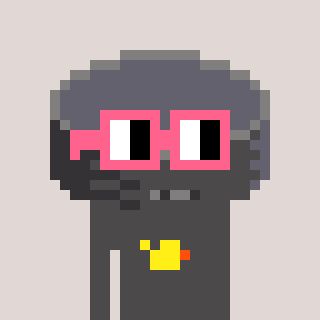
a pixel art character with square pink glasses, a hockey puck-shaped head and a grayscale-colored body on a warm background